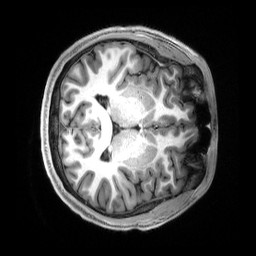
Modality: T1w
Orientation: axial
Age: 22
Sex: male
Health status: healthy
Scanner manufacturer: siemens
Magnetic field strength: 3 T
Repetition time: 2.5 s
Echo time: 0.00222 s